Question: I have loaded google map it's working perfectly. but how to add this feature.See my pic for more details.

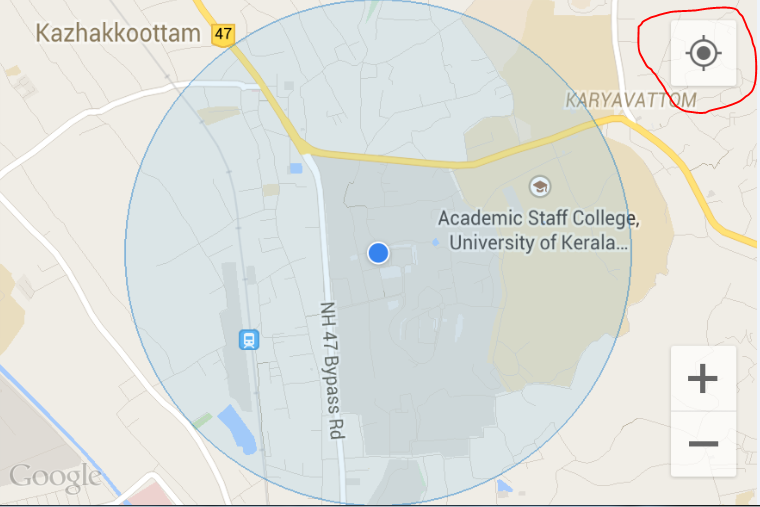
Answer: This nice line of code should do the trick:
'''
GoogleMap.setMyLocationEnabled(true);
'''
If you want, you could also override what that button does using this:
'''
GoogleMap.setOnMyLocationButtonClickListener(*your custom listener goes here*)
'''
, that button will be useless unless you've got 'LocationService' enabled. So make sure you check that too. (I've learned it the hard way.)